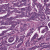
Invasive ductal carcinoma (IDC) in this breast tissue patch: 1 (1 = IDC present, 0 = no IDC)